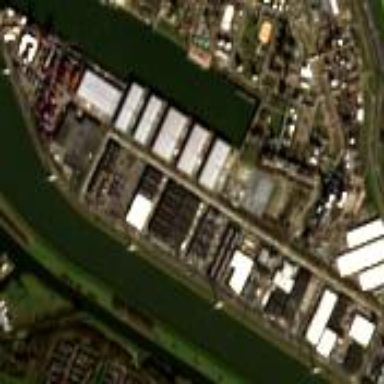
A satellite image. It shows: Industrial area with cargo containers.